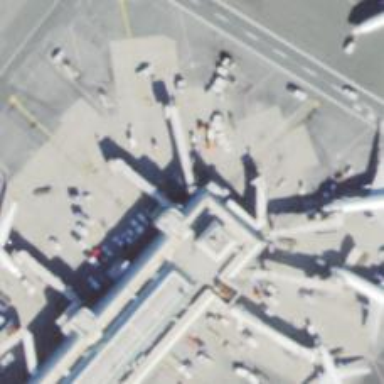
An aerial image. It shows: Airport gate.